Field crop: tomato
Growth stage: 2
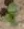
Species: solanum